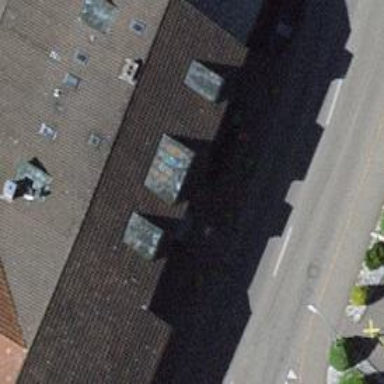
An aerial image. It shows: Restaurant.